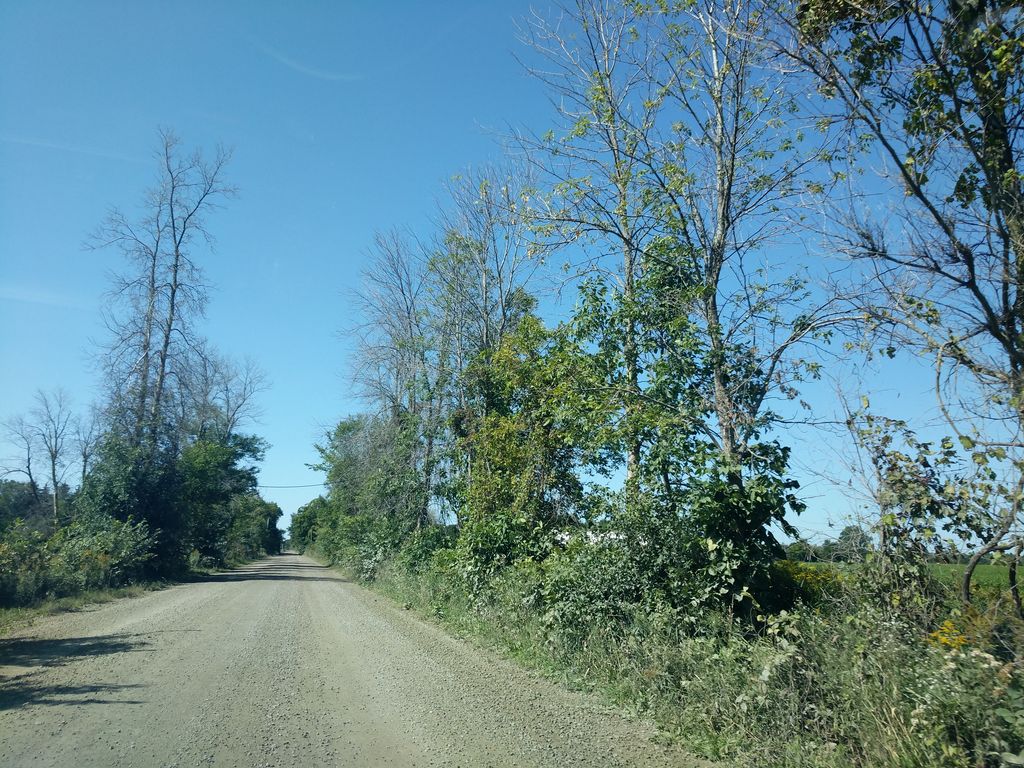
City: ottawa-gatineau